Interaction volume radius: 10 \u00c5
Interaction volume height: 10 \u00c5
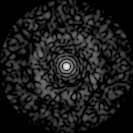
Disorder parameter: 0.8484